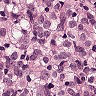
Metastatic tissue present: yes